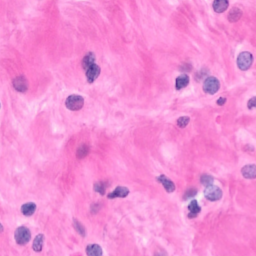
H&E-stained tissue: Breast